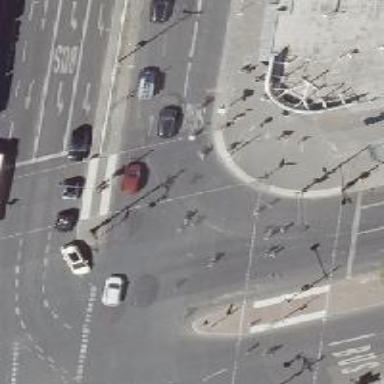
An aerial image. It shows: Asphalt footway with crossing controlled by traffic signals.